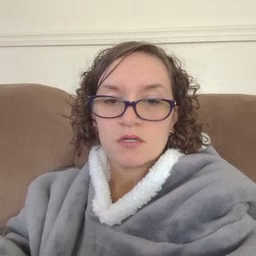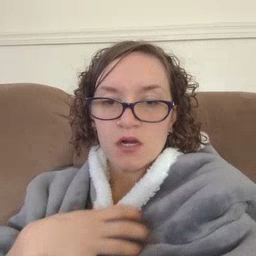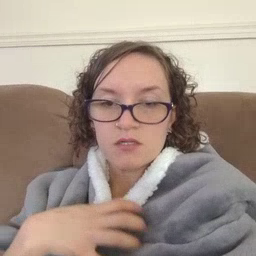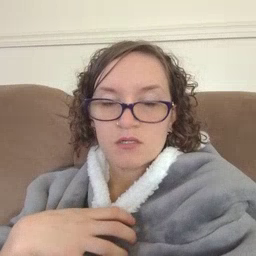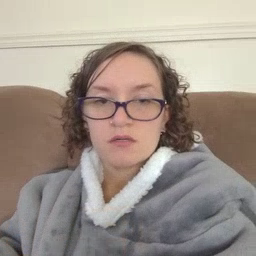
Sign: yucky